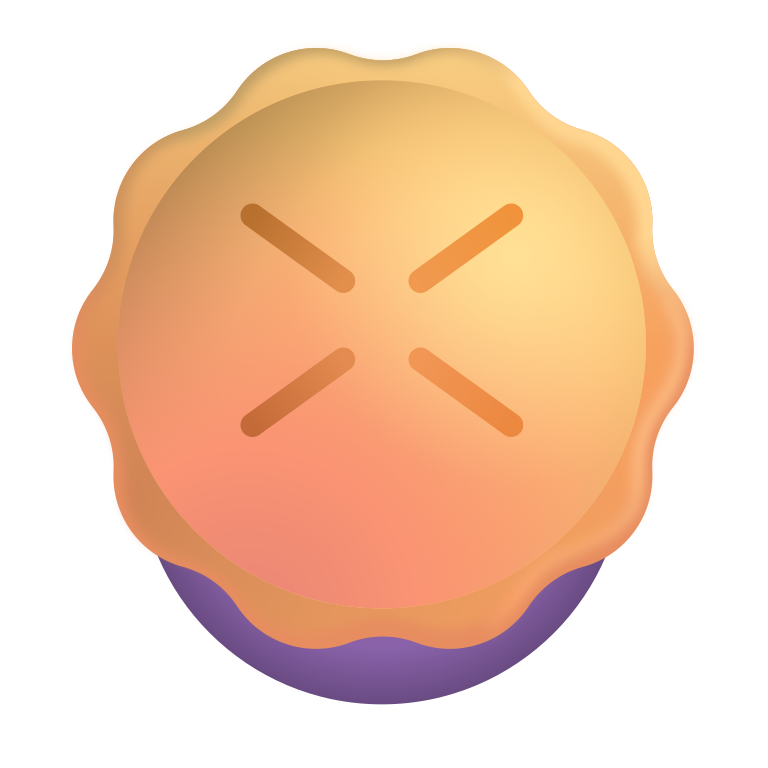
pie color